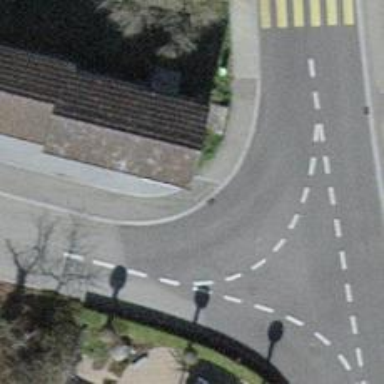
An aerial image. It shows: Asphalt sidewalk along the footway.